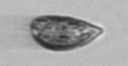
Label: Prorocentrum_triestinum